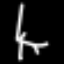
Label: chair